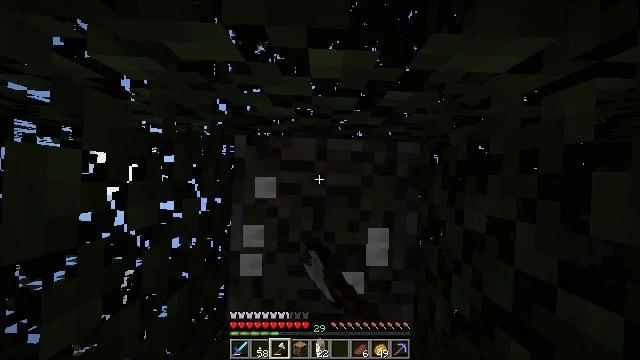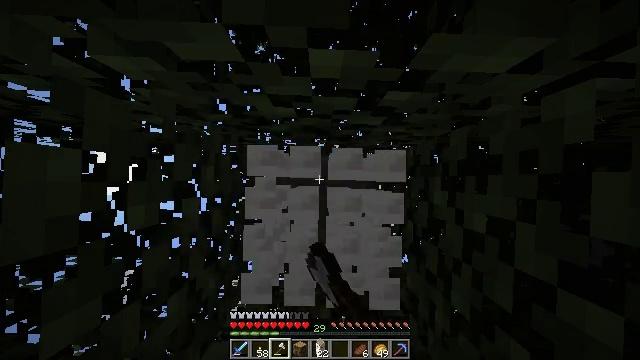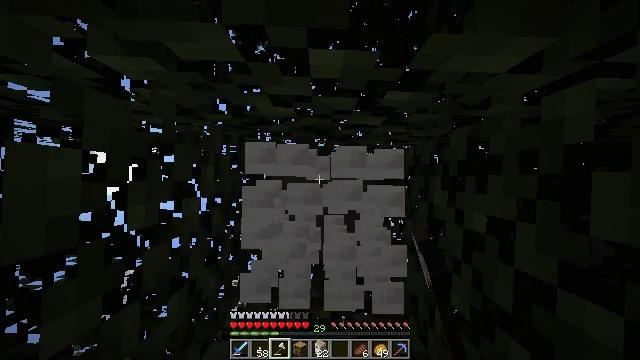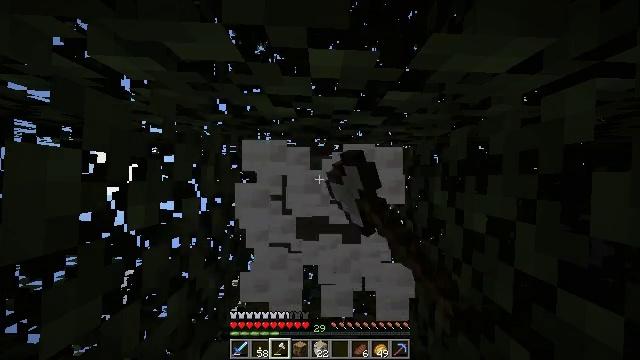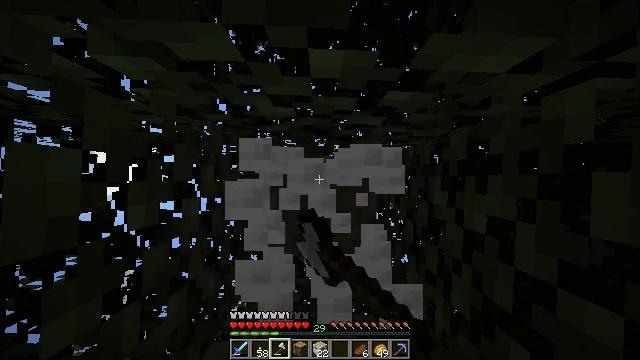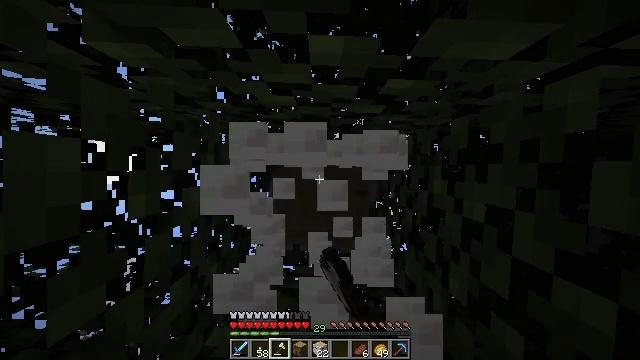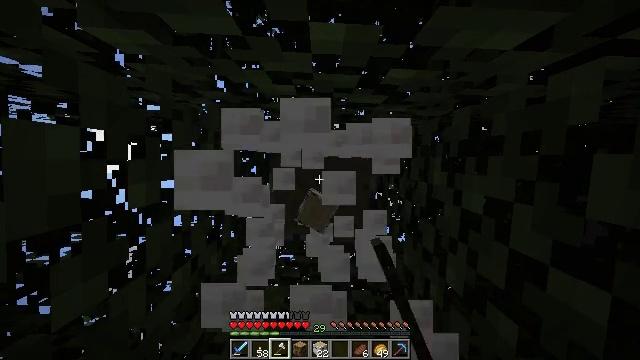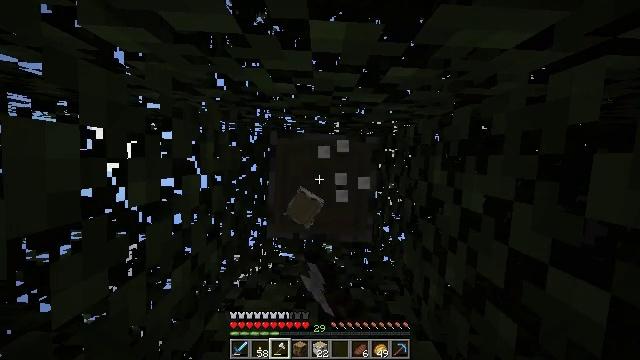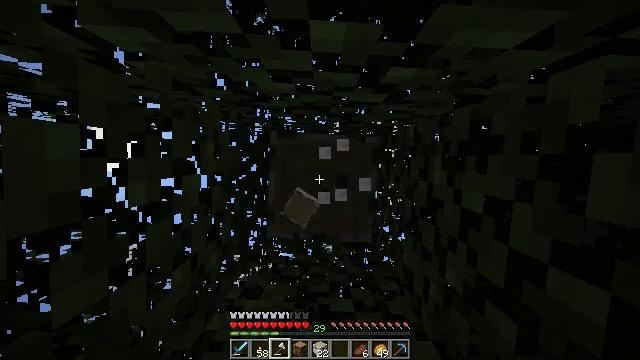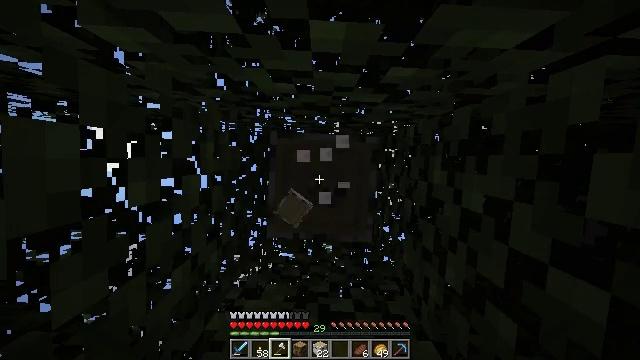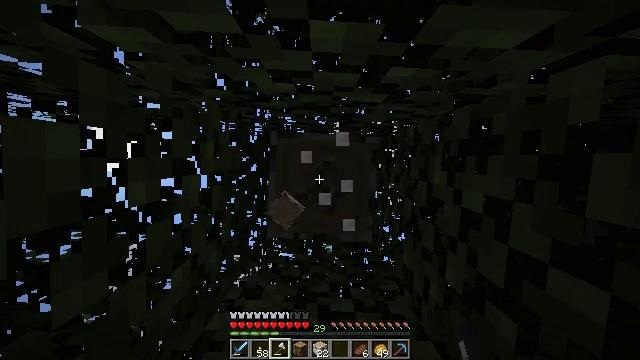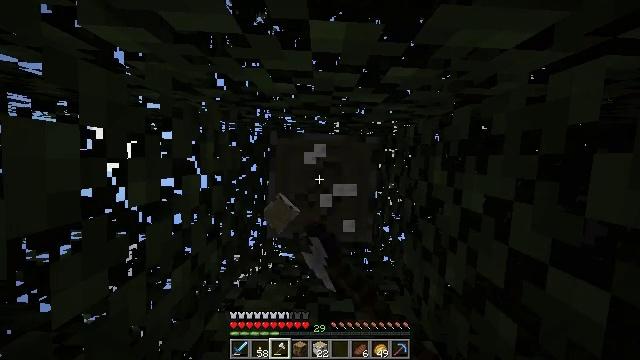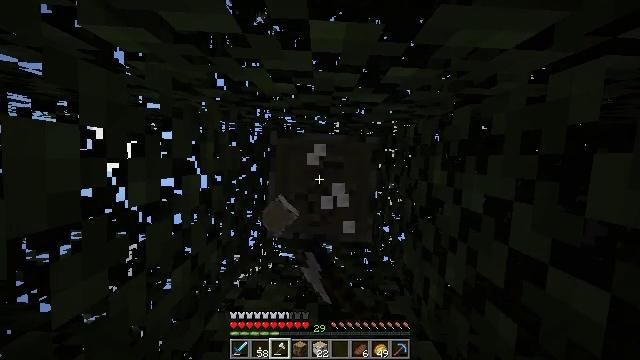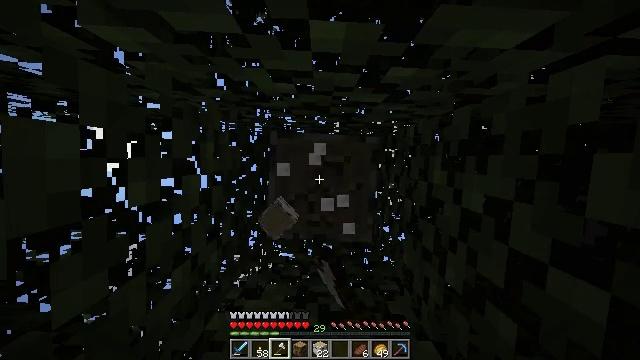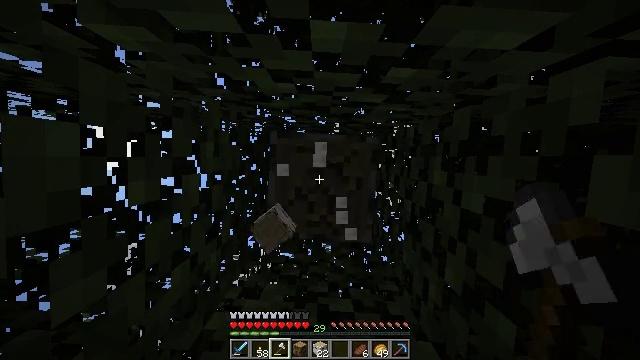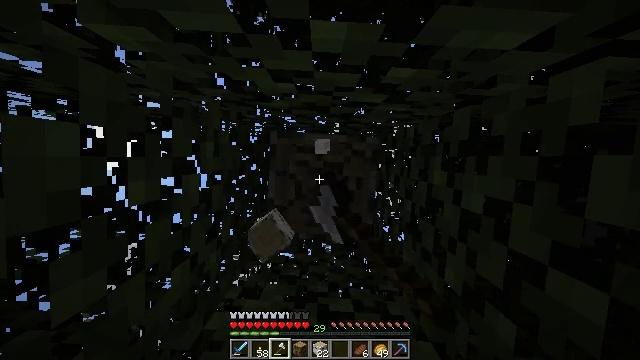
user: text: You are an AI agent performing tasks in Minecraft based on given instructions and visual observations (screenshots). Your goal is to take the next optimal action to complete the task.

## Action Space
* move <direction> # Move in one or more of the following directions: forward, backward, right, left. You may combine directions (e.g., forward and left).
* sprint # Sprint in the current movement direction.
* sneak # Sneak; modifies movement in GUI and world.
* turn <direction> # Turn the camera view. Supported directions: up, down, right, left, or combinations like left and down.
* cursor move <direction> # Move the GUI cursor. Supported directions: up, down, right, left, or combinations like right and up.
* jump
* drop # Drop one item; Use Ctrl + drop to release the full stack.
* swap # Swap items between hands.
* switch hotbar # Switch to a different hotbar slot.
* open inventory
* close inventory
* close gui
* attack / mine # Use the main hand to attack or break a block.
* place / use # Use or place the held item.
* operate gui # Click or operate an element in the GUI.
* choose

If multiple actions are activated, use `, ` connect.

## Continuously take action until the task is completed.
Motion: motion action
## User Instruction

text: Harvest birch logs from birch trees.
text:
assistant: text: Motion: attack / mine
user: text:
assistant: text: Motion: attack / mine
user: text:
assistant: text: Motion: attack / mine
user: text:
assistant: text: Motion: attack / mine
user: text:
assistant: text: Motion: turn down, attack / mine
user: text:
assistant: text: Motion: turn down, attack / mine
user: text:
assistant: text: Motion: attack / mine
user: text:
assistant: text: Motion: attack / mine
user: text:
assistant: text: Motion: attack / mine
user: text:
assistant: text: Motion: attack / mine
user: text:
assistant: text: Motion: attack / mine
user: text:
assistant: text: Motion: attack / mine
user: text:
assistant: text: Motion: attack / mine
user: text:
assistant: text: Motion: attack / mine
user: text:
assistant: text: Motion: attack / mine
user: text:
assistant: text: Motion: attack / mine
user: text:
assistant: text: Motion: attack / mine
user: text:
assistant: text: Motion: attack / mine
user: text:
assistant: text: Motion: attack / mine
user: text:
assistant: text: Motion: attack / mine
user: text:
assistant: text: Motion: attack / mine
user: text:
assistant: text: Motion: attack / mine
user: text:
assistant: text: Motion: attack / mine
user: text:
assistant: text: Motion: attack / mine
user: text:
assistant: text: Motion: no_op
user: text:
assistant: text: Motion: no_op
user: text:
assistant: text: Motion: no_op
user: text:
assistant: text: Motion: turn right and down
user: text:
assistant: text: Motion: turn right and down
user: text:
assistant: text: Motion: turn right and down